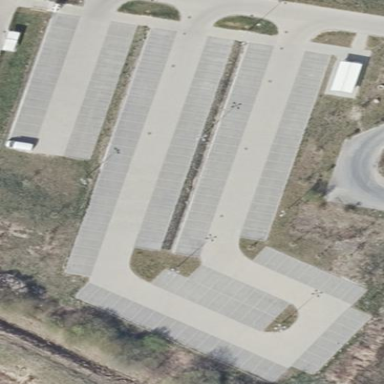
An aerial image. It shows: Parking area with surface.